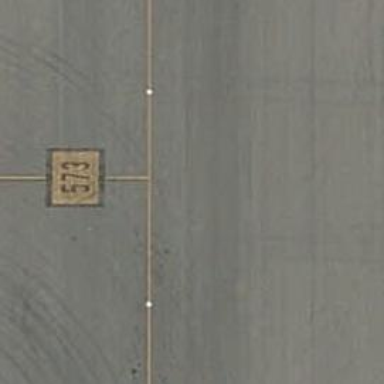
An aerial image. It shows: Airport parking position.